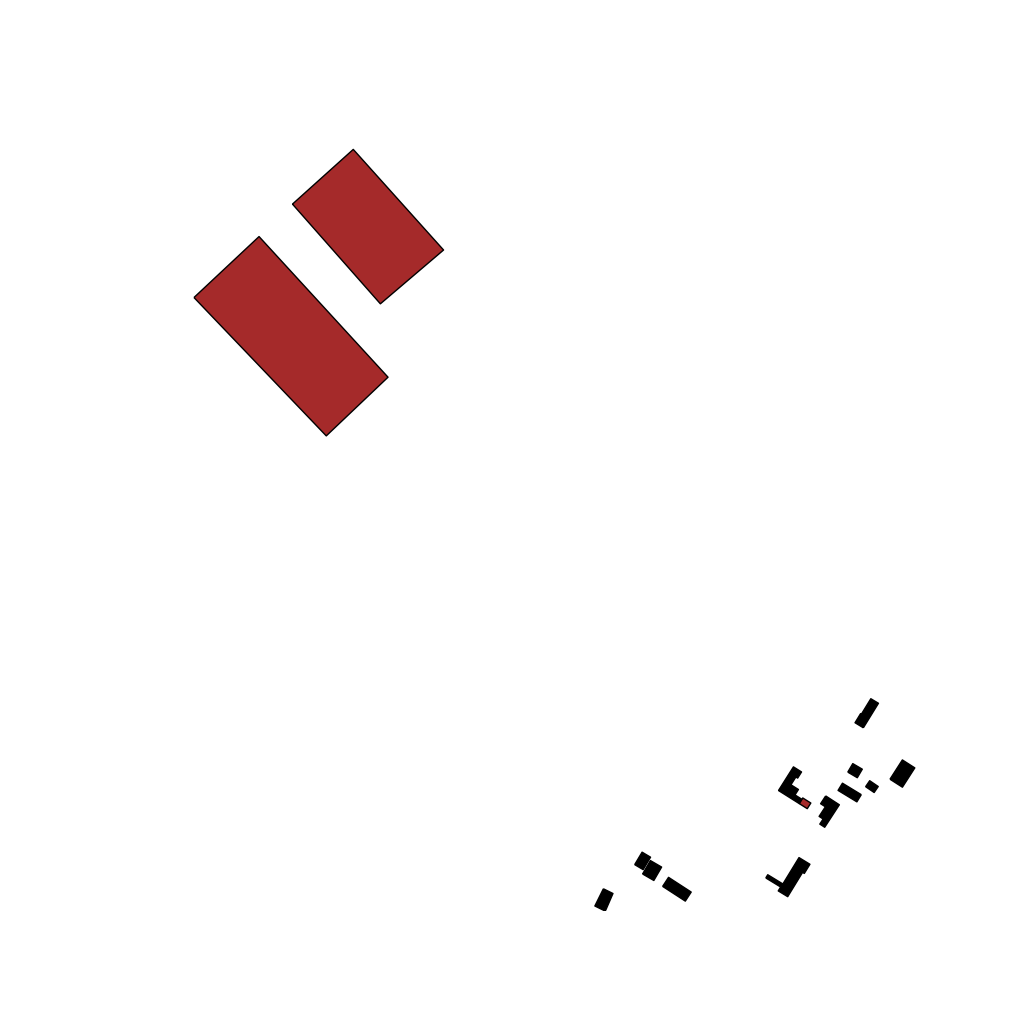
Tags: overhead vector_map, agriculture, industrial, recreation, individual_rise, low_rise, density_1, Building, Facility, 1.0 km²